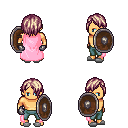
a pixel art fantasy rpg character, male body template, human, tanned skin, pink cape, teal pants, white blonde bangs hairstyle, metal gloves, white slippers, shield, four views (front, back, left, right), 2x2 character sprite sheet, small pixel art, hard edges, no anti-aliasing